Question: I want to add a calendar to my website and mark my events on it, using html5
like the example below.
what I found on the net is this code:
'''
<iframe id='cv_if5' src='http://cdn.instantcal.com/cvir.html?id=cv_nav5&file=http%3A%2F%2Fwww.instantcal.com%2Ftest.ics&theme=XGY&ccolor=%23ffffc0&dims=1&gtype=cv_monthgrid&gcloseable=0&gnavigable=1&gperiod=month&itype=cv_simpleevent' allowTransparency=true scrolling='no' frameborder=0 height=600 width=800></iframe>
'''
but how to generate a file contain my events? I have tried to generate an ics file using outlook but it didn't work!
The example:

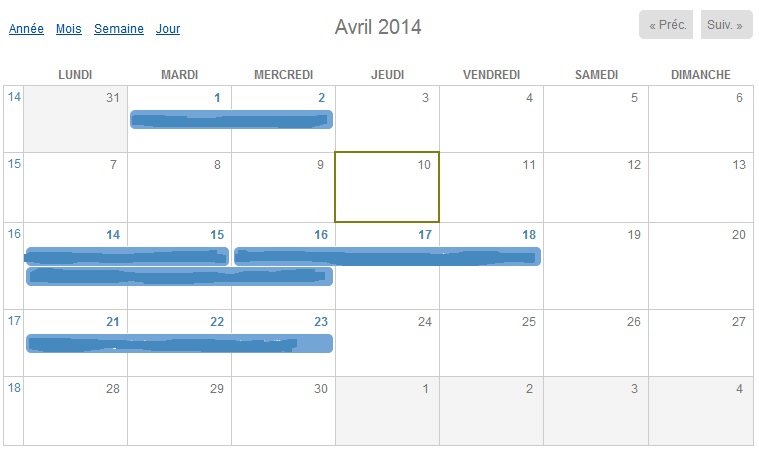
Answer: The best way to do this would be to use an existing API. Something like google calendars. There is a very large amount of code behind what you are trying to do and as a web developer im lazy when it comes to writing code so I just use what is already out there, instead of reinventing the wheel.
I hope this helps!